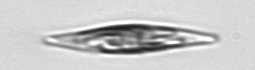
Label: Pleurosigma